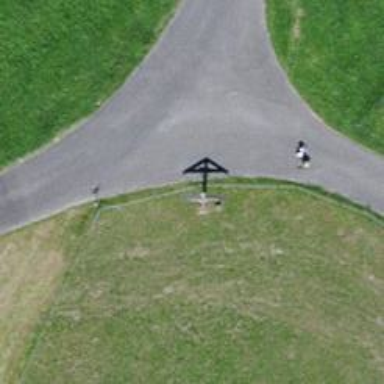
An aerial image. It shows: Historic wayside cross.